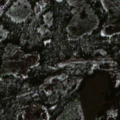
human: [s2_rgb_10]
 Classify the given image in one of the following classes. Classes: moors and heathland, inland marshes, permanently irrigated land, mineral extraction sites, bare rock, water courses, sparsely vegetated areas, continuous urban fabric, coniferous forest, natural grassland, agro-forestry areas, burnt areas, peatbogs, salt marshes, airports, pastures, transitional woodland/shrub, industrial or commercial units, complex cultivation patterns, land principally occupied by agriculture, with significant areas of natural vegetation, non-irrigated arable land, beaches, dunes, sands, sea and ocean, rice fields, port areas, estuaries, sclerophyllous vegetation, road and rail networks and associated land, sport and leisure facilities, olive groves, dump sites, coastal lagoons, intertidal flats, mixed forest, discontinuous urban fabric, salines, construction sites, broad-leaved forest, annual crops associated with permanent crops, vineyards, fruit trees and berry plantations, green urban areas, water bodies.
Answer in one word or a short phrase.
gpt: coniferous forest, mixed forest